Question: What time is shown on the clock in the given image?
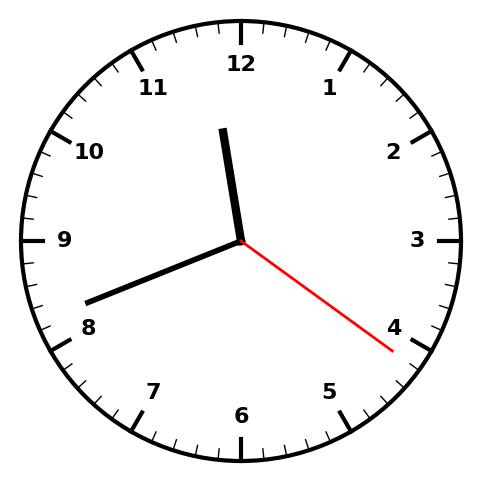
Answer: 11:41:21